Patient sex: M
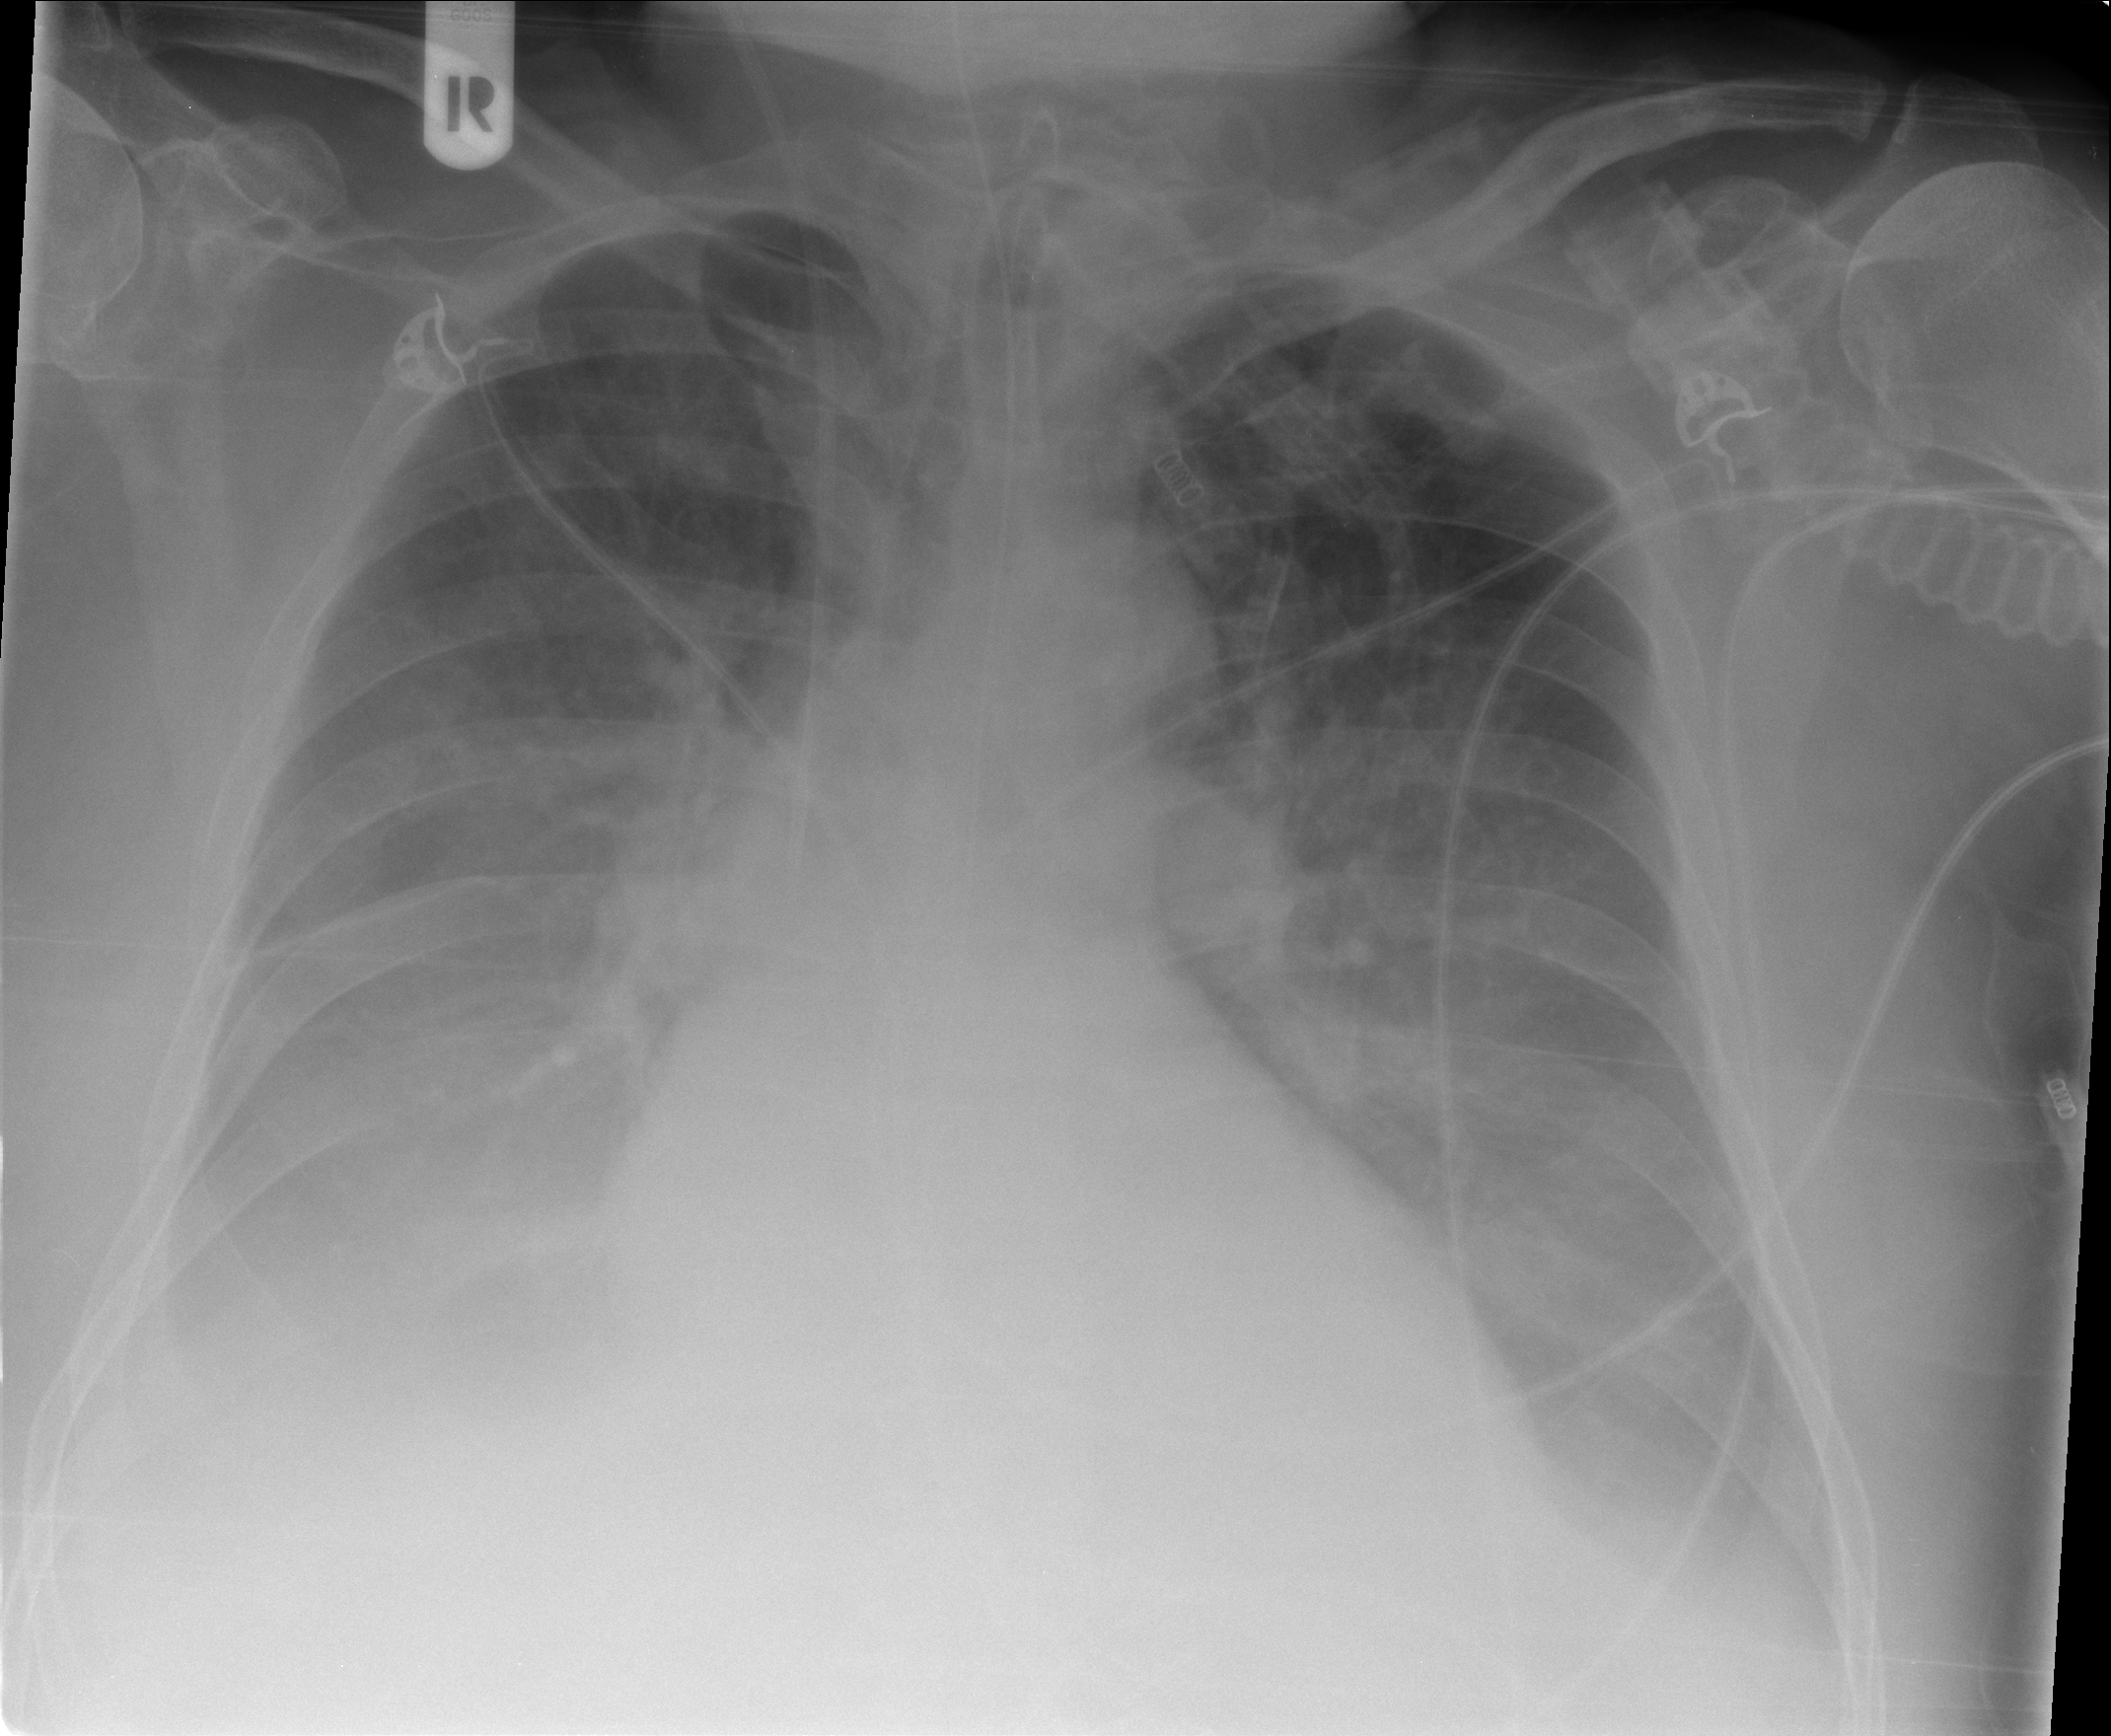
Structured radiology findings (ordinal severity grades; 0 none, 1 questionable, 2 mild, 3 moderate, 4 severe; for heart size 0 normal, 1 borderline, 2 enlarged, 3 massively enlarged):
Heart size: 0
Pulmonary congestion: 2
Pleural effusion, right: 3
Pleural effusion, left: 3
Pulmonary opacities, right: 0
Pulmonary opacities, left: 0
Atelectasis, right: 3
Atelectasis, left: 2